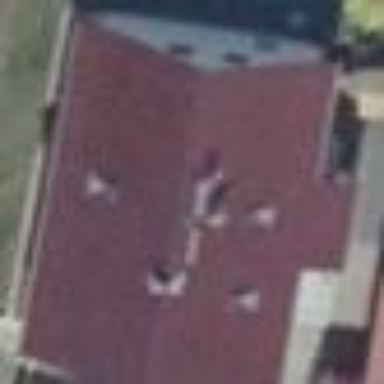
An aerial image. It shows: Gabled house with the roof oriented along the building.